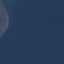
Label: SeaLake